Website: crate-barrel
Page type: address-validator
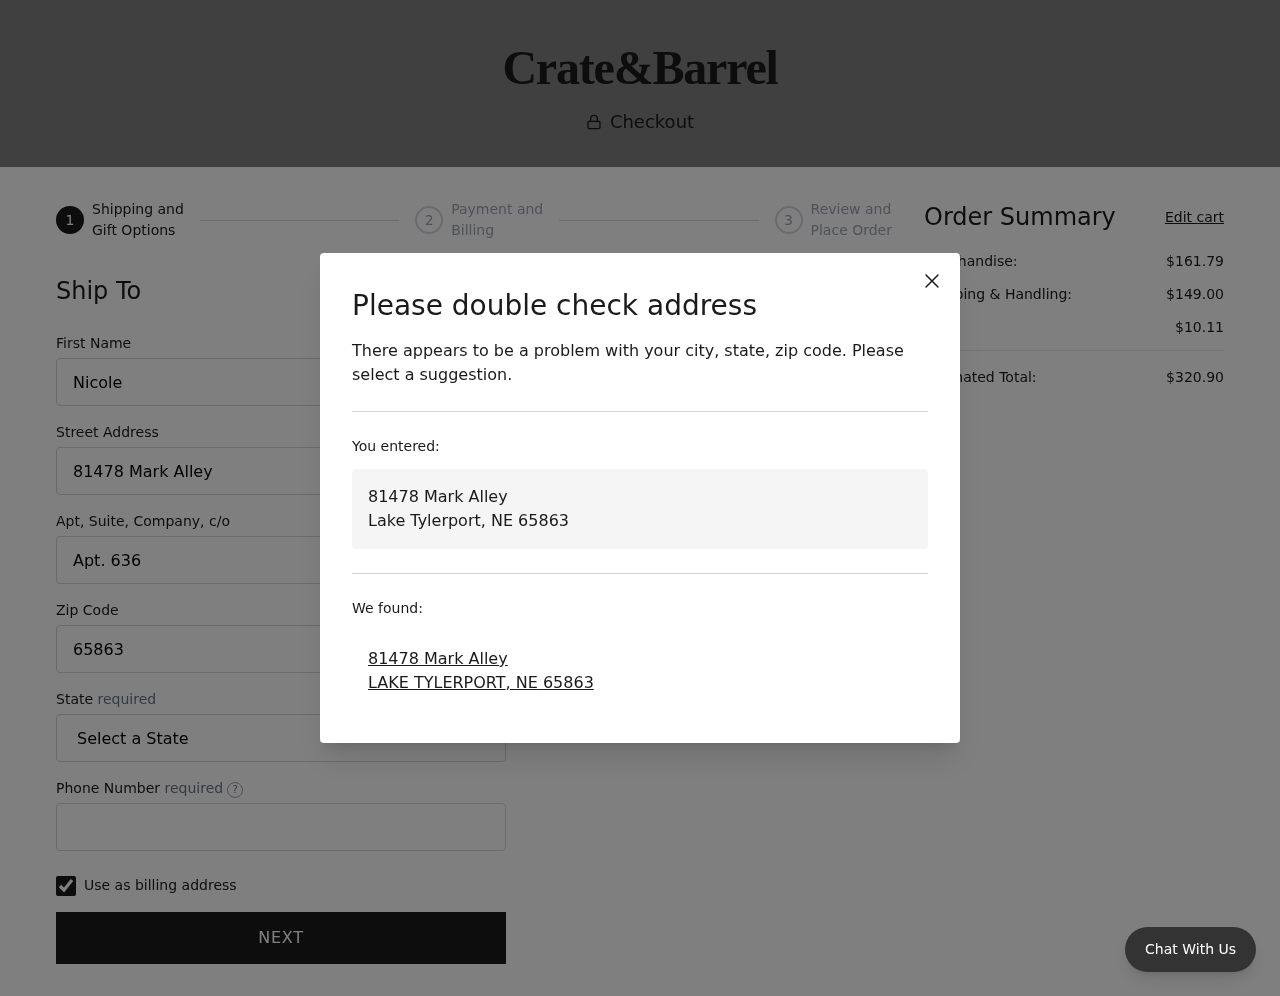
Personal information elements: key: PII_CITY
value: Lake Tylerport
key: PII_CITY
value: LAKE TYLERPORT
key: PII_FIRSTNAME
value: Nicole
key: PII_PHONE
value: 5592376493
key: PII_POSTCODE
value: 65863
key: PII_STATE
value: Nebraska
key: PII_STATE_ABBR
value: NE
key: PII_STREET
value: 81478 Mark Alley
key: PII_STREET2
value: Apt. 636
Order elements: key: ORDER_SUBTOTAL
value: $161.79
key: ORDER_SHIPPING_COST
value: $149.00
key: ORDER_TAX
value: $10.11
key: ORDER_TOTAL
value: $320.90